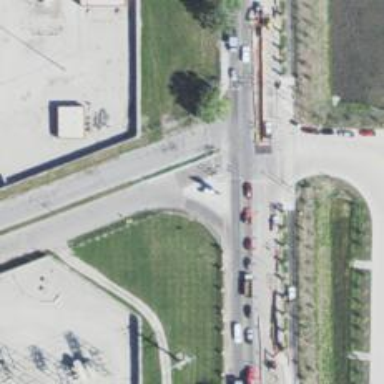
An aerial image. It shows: Secondary link road.